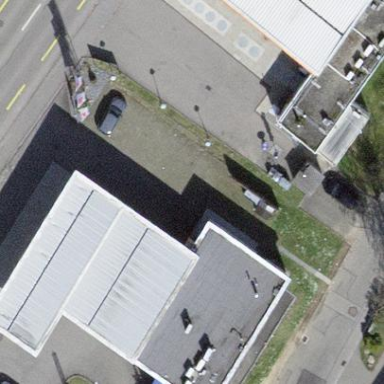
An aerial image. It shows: Fuel station.